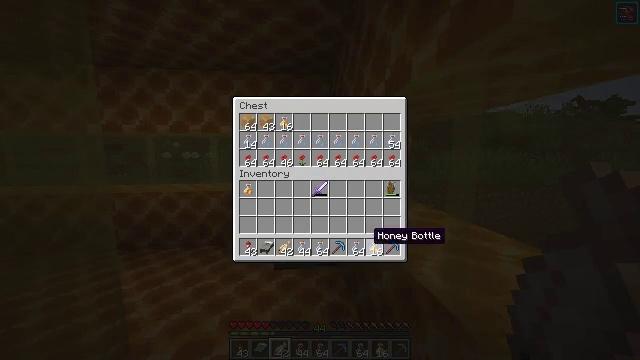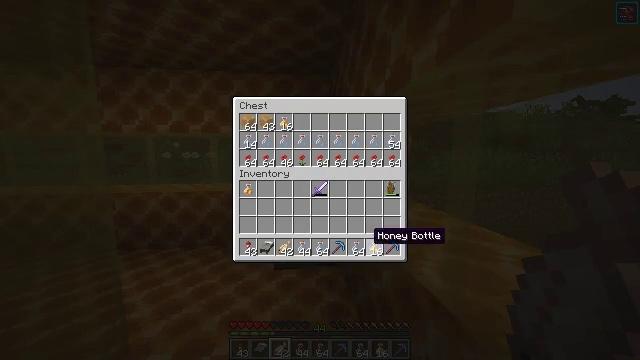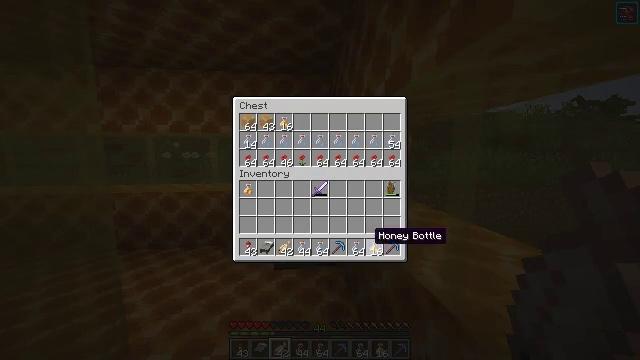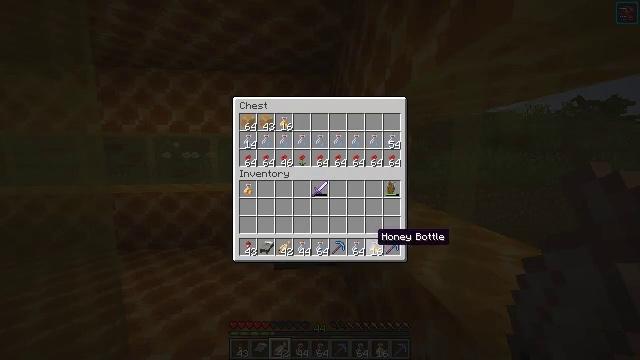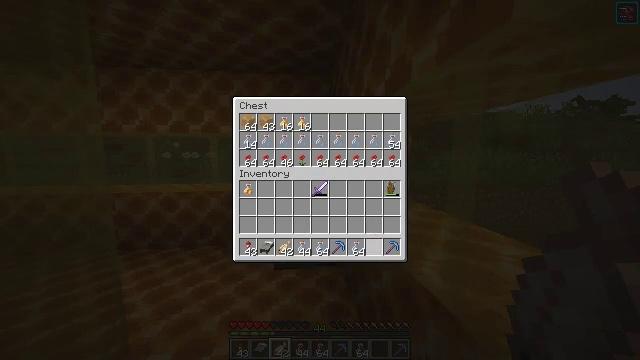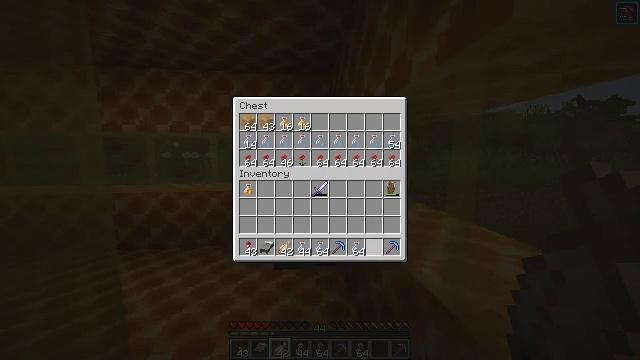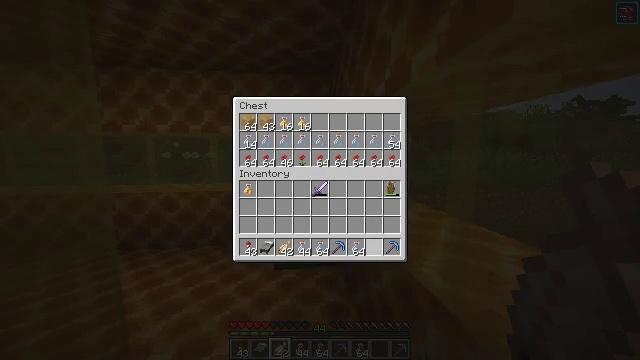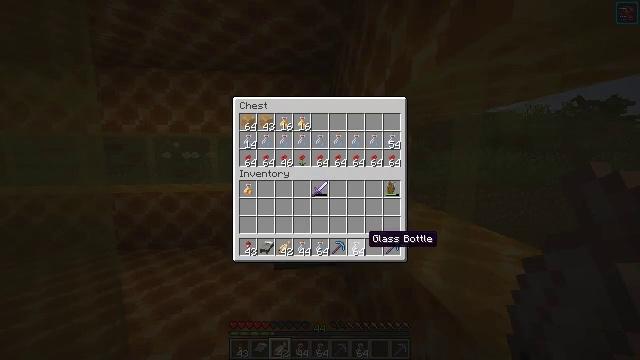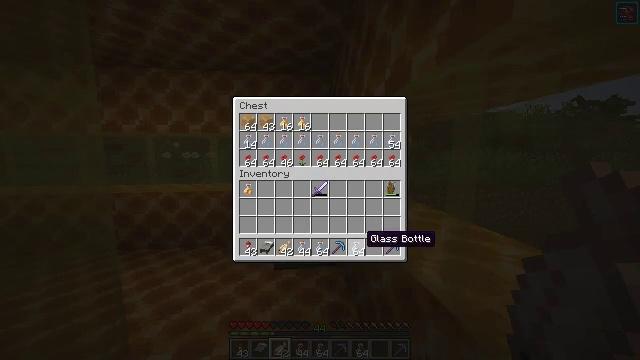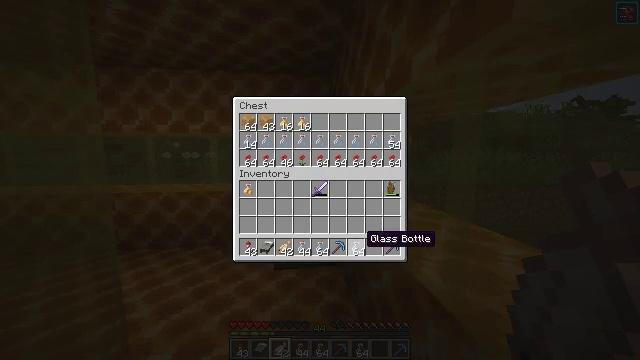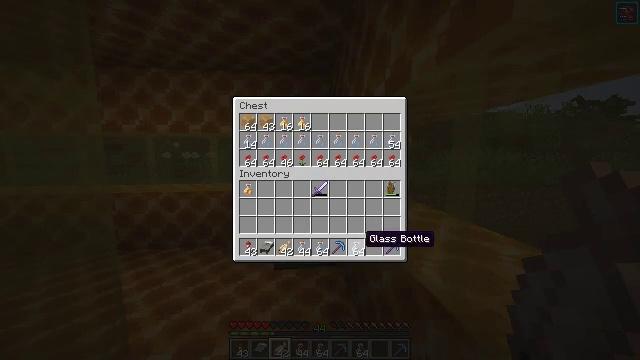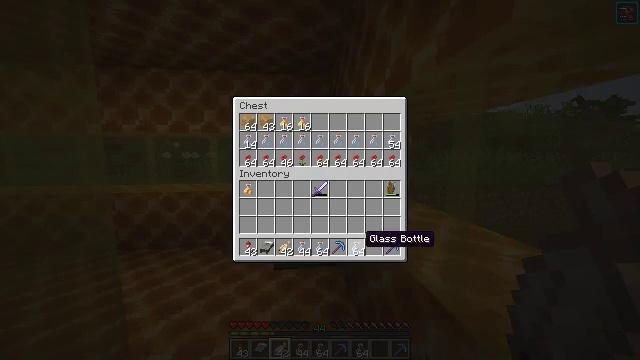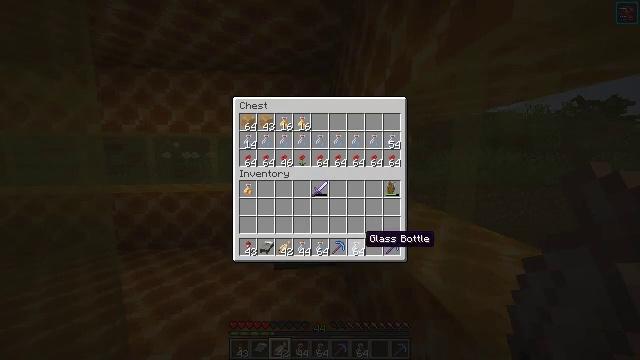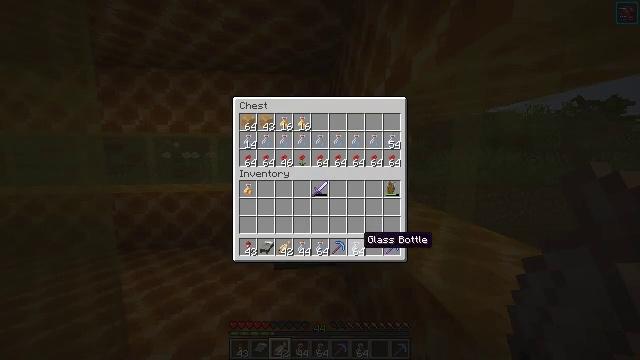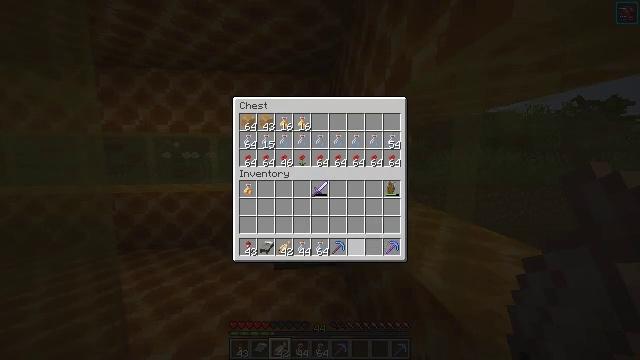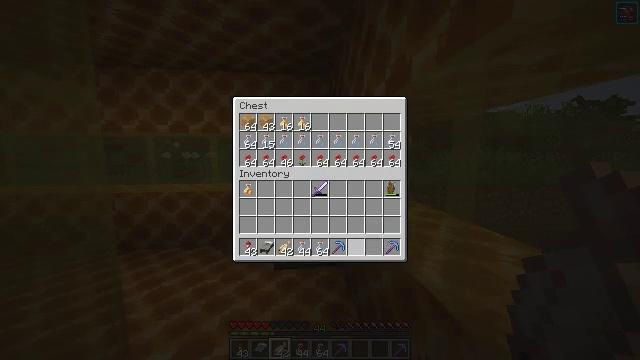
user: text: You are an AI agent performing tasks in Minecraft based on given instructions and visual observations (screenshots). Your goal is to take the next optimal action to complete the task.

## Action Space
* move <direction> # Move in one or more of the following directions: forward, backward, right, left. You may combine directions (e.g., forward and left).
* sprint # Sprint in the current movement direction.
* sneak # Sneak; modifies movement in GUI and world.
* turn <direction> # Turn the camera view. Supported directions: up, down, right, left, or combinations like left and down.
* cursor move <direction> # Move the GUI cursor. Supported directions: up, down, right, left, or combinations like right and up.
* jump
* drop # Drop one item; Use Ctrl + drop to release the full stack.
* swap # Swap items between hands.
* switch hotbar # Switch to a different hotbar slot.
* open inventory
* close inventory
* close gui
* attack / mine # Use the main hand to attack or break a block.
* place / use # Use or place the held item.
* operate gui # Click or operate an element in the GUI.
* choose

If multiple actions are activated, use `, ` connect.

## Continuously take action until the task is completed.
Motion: motion action
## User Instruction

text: Combine honey bottles to make a honey block.
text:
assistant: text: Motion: sneak
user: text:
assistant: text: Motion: sneak
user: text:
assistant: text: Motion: sneak
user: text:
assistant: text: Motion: sneak, choose
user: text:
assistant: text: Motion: sneak, choose
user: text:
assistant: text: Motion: sneak
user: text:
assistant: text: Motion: sneak
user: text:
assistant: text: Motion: sneak
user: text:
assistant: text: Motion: sneak
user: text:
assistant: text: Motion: sneak
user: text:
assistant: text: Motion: sneak
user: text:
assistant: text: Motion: sneak
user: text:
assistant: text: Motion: sneak
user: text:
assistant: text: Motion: sneak, choose
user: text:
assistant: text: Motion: sneak, choose
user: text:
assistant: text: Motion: sneak, cursor move left
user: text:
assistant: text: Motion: sneak, cursor move left
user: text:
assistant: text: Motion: sneak
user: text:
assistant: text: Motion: sneak
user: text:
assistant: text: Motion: sneak
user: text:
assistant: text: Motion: sneak
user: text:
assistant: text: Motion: sneak, choose
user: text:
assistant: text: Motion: sneak, choose
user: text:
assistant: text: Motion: sneak
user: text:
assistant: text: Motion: sneak
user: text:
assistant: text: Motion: sneak, choose
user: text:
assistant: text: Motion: sneak, choose
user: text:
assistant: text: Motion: sneak, choose
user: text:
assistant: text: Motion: sneak
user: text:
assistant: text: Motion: sneak